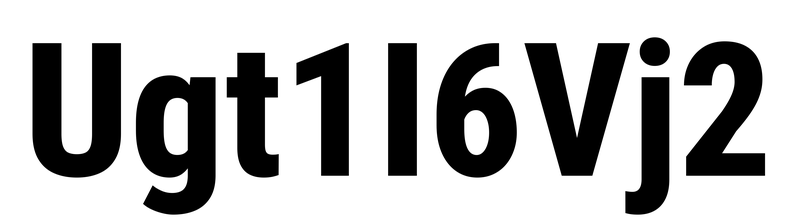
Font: Roboto_Condensed_ExtraBold